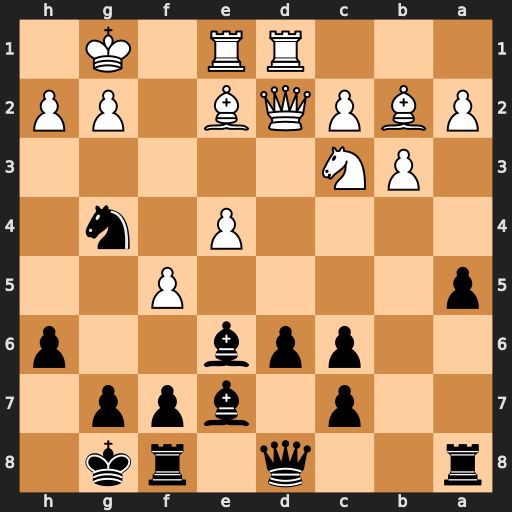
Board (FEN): r2q1rk1/2p1bpp1/2ppb2p/p4P2/4P1n1/1PN5/PBPQB1PP/3RR1K1
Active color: b
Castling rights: -
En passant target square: -
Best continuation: Bg5 Bxg4 Bxd2